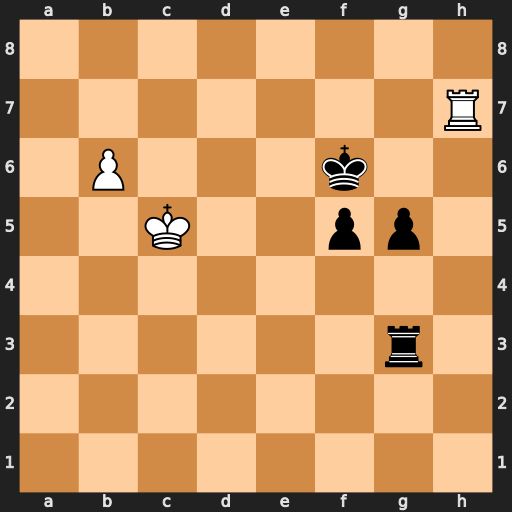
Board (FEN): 8/7R/1P3k2/2K2pp1/8/6r1/8/8
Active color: w
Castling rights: -
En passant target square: -
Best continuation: b7 Rc3+ Kb4